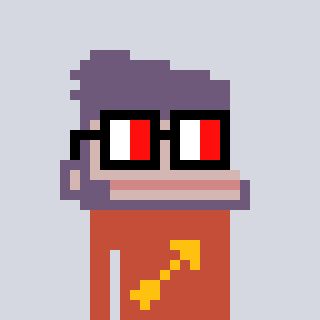
a pixel art character with square glasses with black frames and red eyes, a ape-shaped head and a rust-colored body on a cool background